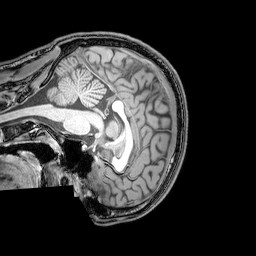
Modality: T1w
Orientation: sagittal
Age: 22
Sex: male
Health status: healthy
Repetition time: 0.081 s
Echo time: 0.037 s